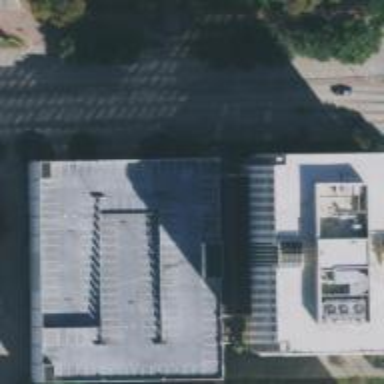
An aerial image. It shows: Multi-storey parking building.